Question: Im using "api.user_followed_by" and it only shows 50 users, then shows a link with all the users, like '"https://api.instagram.com/v1/users/<id>/followed-by?access_token=<ACCESS-TOKEN>"'
and i need to save in a DB all the users, there's a way to show all the followers of the user? maybe its because im doing this in the shell?
'''
([User: victoriasecretmcb, User: laueleizalde, User: marellasdesign, User: caetano_nuno, User: eloy_fernandes, User: sparkles_design, User: xavinavas23, User: kikexr, User: ds_franklin, User: danielcaetano15, User: carlosalicova, User: donmiguelv, User: psteinvorth, User: hakvdub, User: _abrah, User: 7dimitri7, User: j.capote, User: roger_hannouch, User: gguerrero26, User: macmaquillaje02, User: ilgenuas, User: alem274, User: zebrols, User: edwinaleman69, User: gfmmartins, User: dego5, User: eliocastaneda3, User: jeancastilloc, User: dajosama, User: jamesdancer73, User: gavoonmaguire, User: nolygarcia62, User: maajiswim_siut, User: jjuankab, User: tikiticas, User: adefreitasvz, User: tenias66, User: obliviousowl_, User: lykus, User: mc_hasel, User: gabriela_m_oropeza_b, User: gabosanabria, User: adzamski, User: eishynena, User: tropical_chik_ve, User: teddy_bear567, User: cae_ucv, User: nikeexclusivo1, User: pablojmg, User: felixizarra], 'https://api.instagram.com/v1/users/307622607/followed-by?access_token=307622607.5593d6d.0936a78b99054931982b9b644ec75f48&cursor=1402704073642')
'''

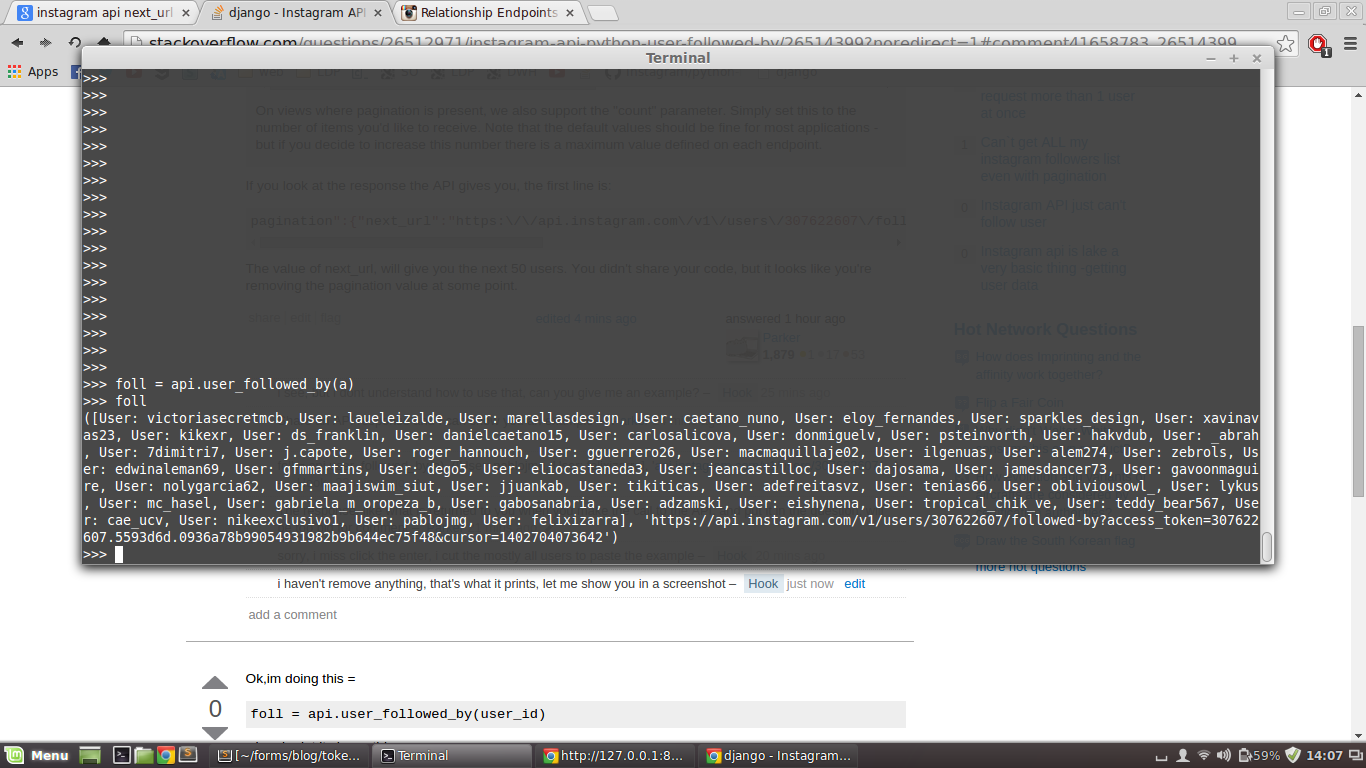
Answer: You need to use pagination. The API response should include a value called 'next_url', call that an you'll get 50 more users. There's no way to get them all at once without paginating.
See <URL>
In your case, you appear to be using the Python API Library, so add 'as_generator=True' when you call 'user_followed_by'. That should return a generator object that you can iterate over.
'''
def example():
generator = api.user-followed_by(as_generator=True, max_pages=None)
for page in generator:
print page #page will have the next 50 users, etc
'''